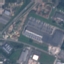
Label: Industrial